Question: I want to create a normal distribution graph, with more than one line on it.
Exactly like this one:

I searched the internet but only found some guide to common lines graph, not normal distribution graph.
I can't figure out how to do this, please help
Below is part of my code
'''
public ChartPanel getPanelNormalWeightAndSpecies() {
double mean = getMean();
double std = getStd(mean);
Function2D normal = new NormalDistributionFunction2D(mean, std);
Function2D normal2 = new NormalDistributionFunction2D(0.0, 1.0);
XYDataset dataset = DatasetUtilities.sampleFunction2D(normal, 50, 150, 100, "Normal");
XYDataset dataset2 = DatasetUtilities.sampleFunction2D(normal2, 50, 150, 100, "Normal2");
JFreeChart chart = ChartFactory.createXYLineChart(
"Test",
"X",
"Y",
dataset,
PlotOrientation.VERTICAL,
true,
true,
false
);
XYPlot plot = chart.getXYPlot();
XYItemRenderer xyitem = plot.getRenderer();
plot.setDataset(1, dataset2);
plot.setRenderer(1, xyitem);
ChartPanel chartPanel = new ChartPanel(chart);
return chartPanel;
}
'''
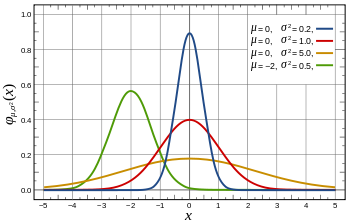
Answer: Your code is on track, there is an example of how to do exactly what you want in the JFreeChart Samples and you can get the source code by buying the <URL>